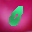
Label: 0